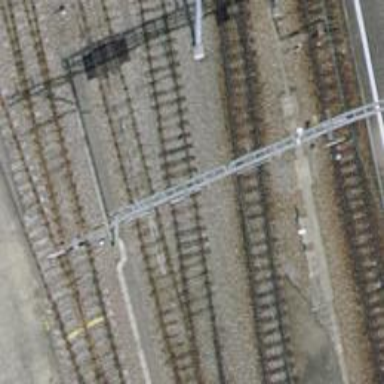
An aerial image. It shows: Railway yard with one track. The railway is electrified with contact line.